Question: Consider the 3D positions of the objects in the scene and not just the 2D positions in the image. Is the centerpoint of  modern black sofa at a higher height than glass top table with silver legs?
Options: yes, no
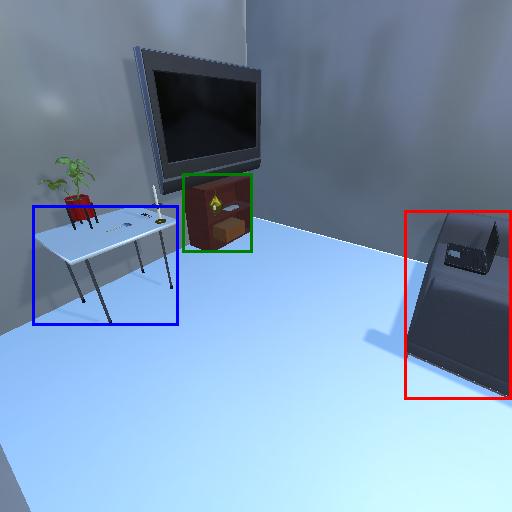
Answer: yes